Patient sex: M
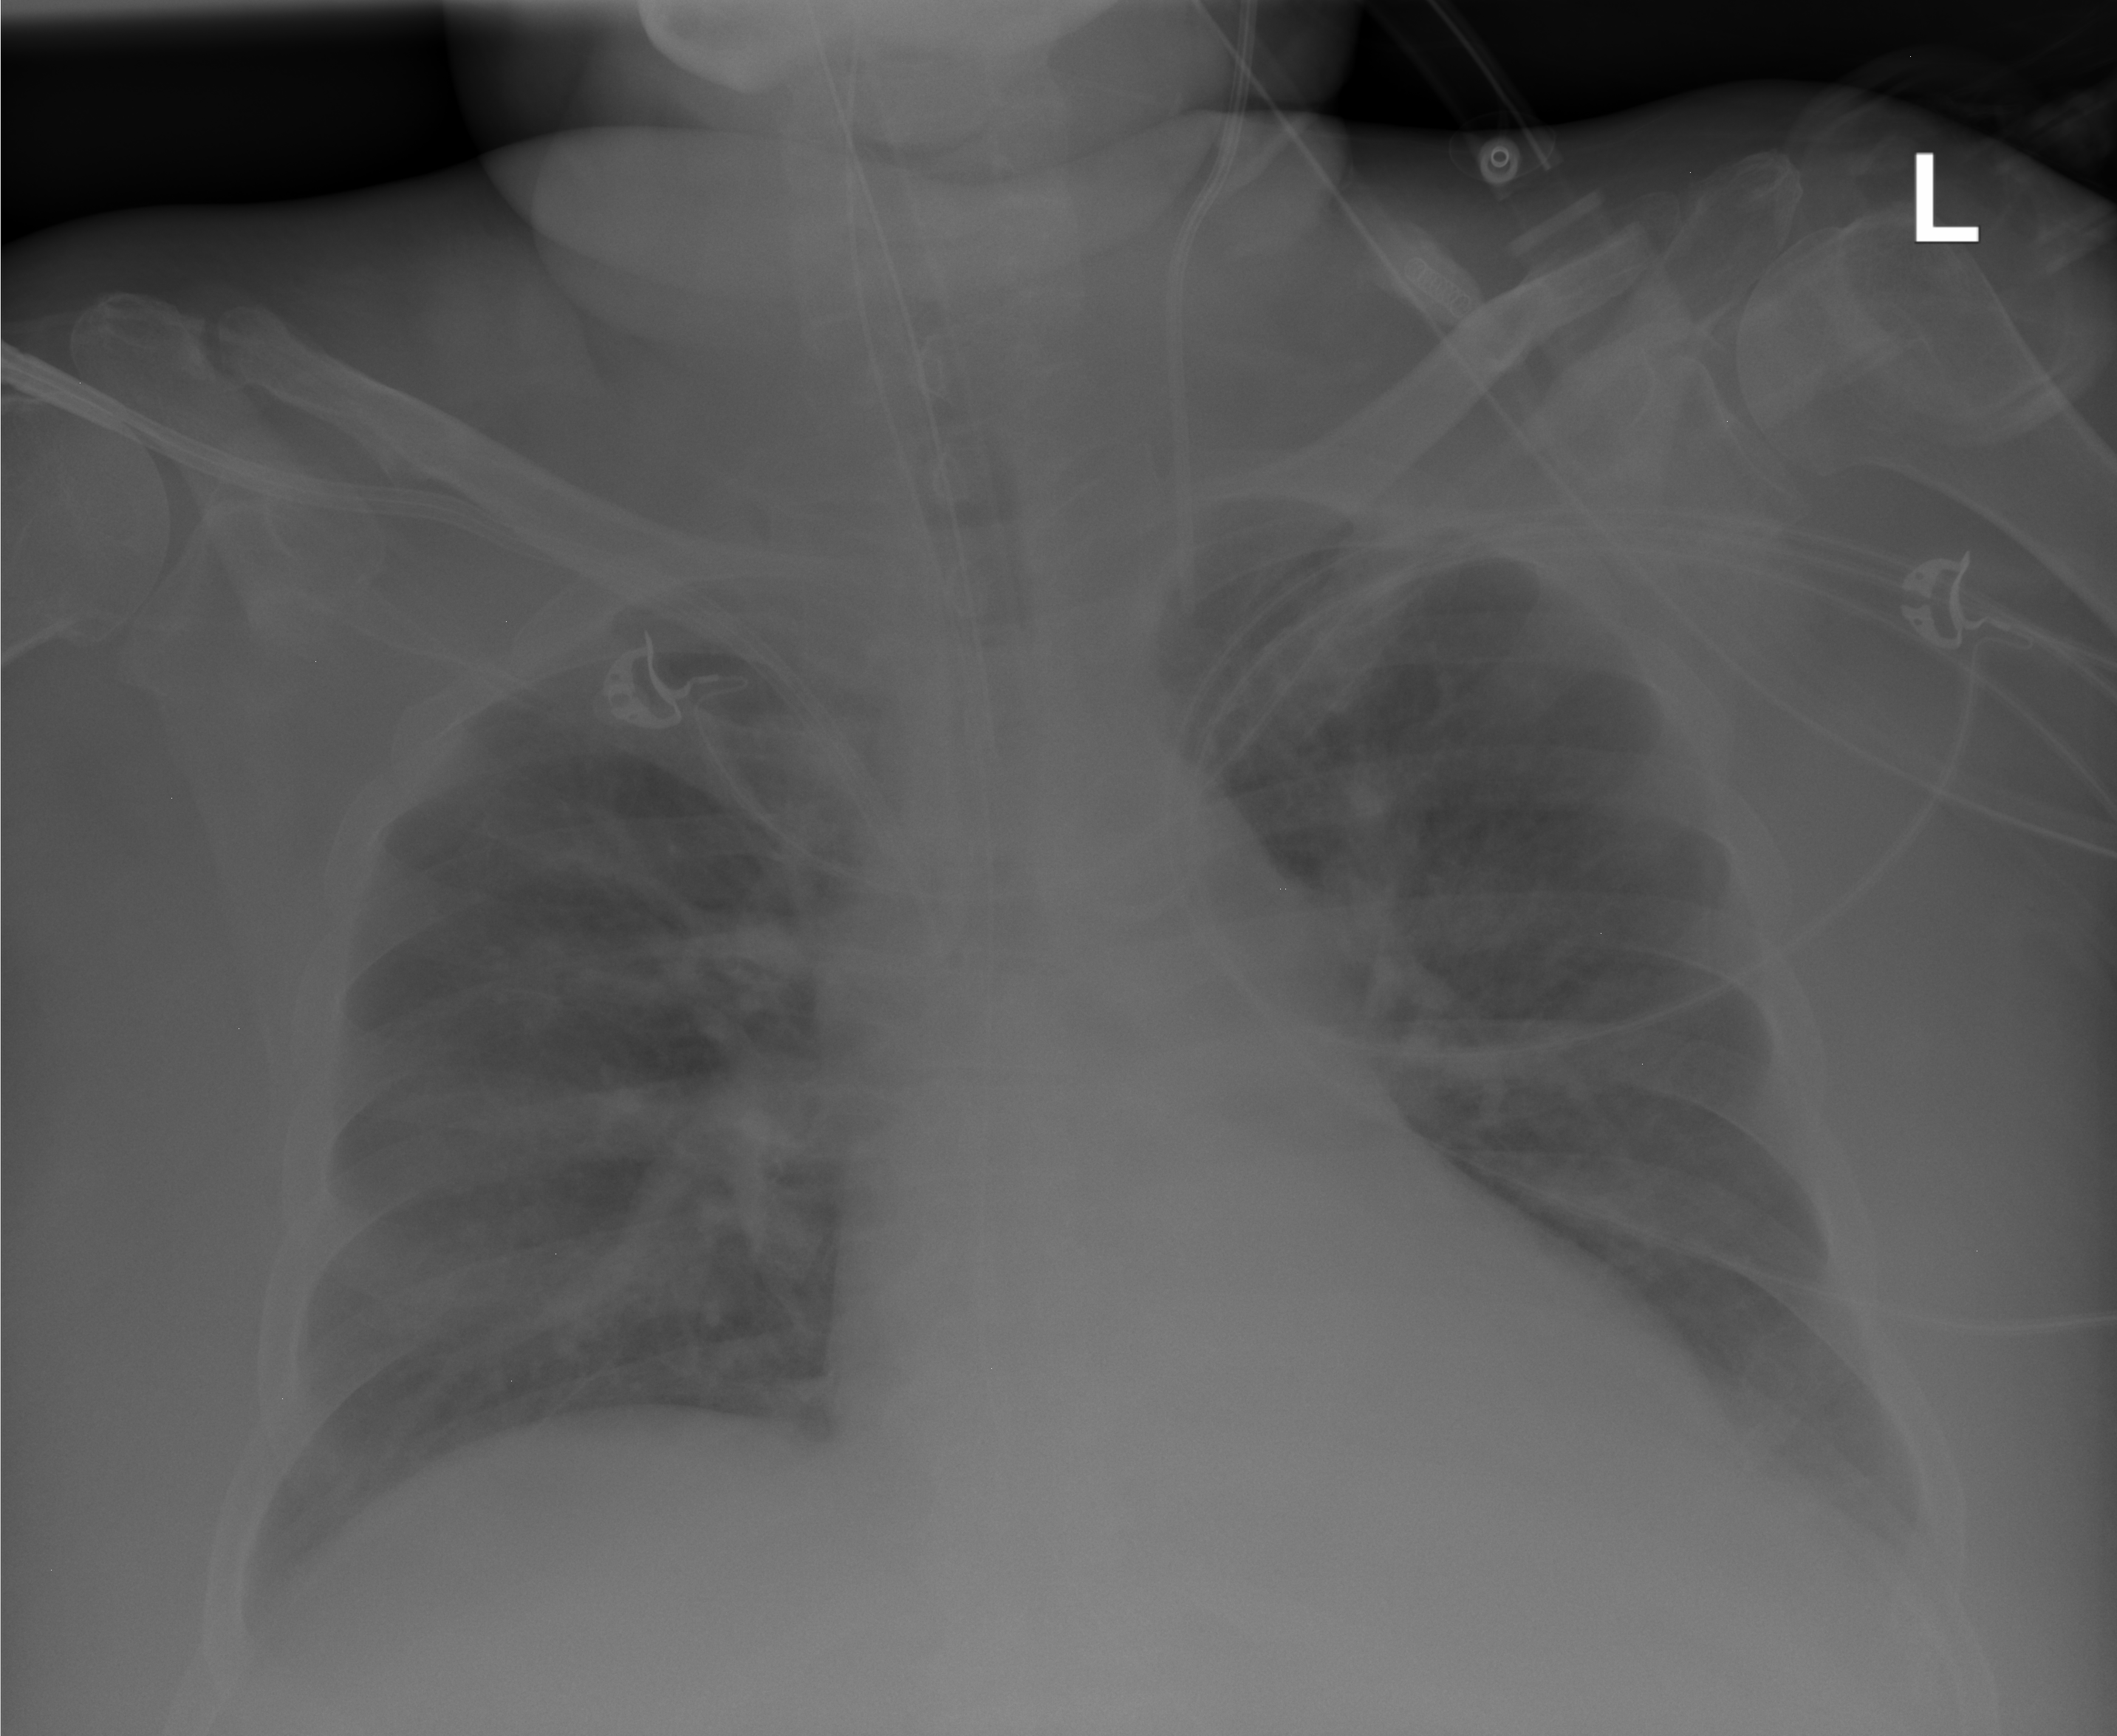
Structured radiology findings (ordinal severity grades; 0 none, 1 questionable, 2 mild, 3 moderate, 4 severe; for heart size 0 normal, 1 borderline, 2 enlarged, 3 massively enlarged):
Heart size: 1
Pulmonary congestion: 0
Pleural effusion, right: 0
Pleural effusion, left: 0
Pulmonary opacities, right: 0
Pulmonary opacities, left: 0
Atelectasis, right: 0
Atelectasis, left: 2